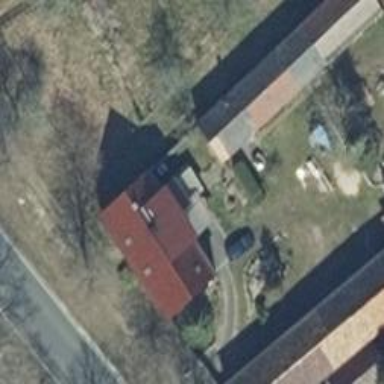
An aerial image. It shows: Simple house.